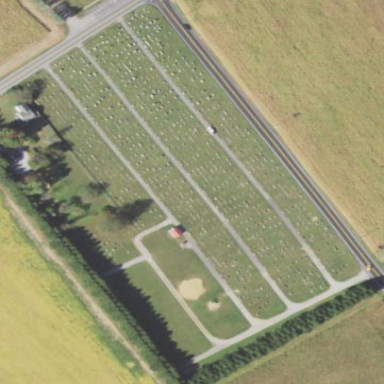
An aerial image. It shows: Cemetery.